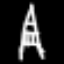
Label: The Eiffel Tower